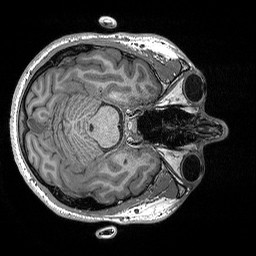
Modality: T1w
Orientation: axial
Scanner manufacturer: siemens
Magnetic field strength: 3 T
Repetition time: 2.3 s
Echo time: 0.00298 s